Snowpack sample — Loveland Pass, Silver Plume, Colorado, USA (1/12/25, 11:40 AM MST)
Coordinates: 39.66, -105.88
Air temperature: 7 °F
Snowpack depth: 140 cm
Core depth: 10 cm
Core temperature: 41 °F
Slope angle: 11°, slope face: 30°
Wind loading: high
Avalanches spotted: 2
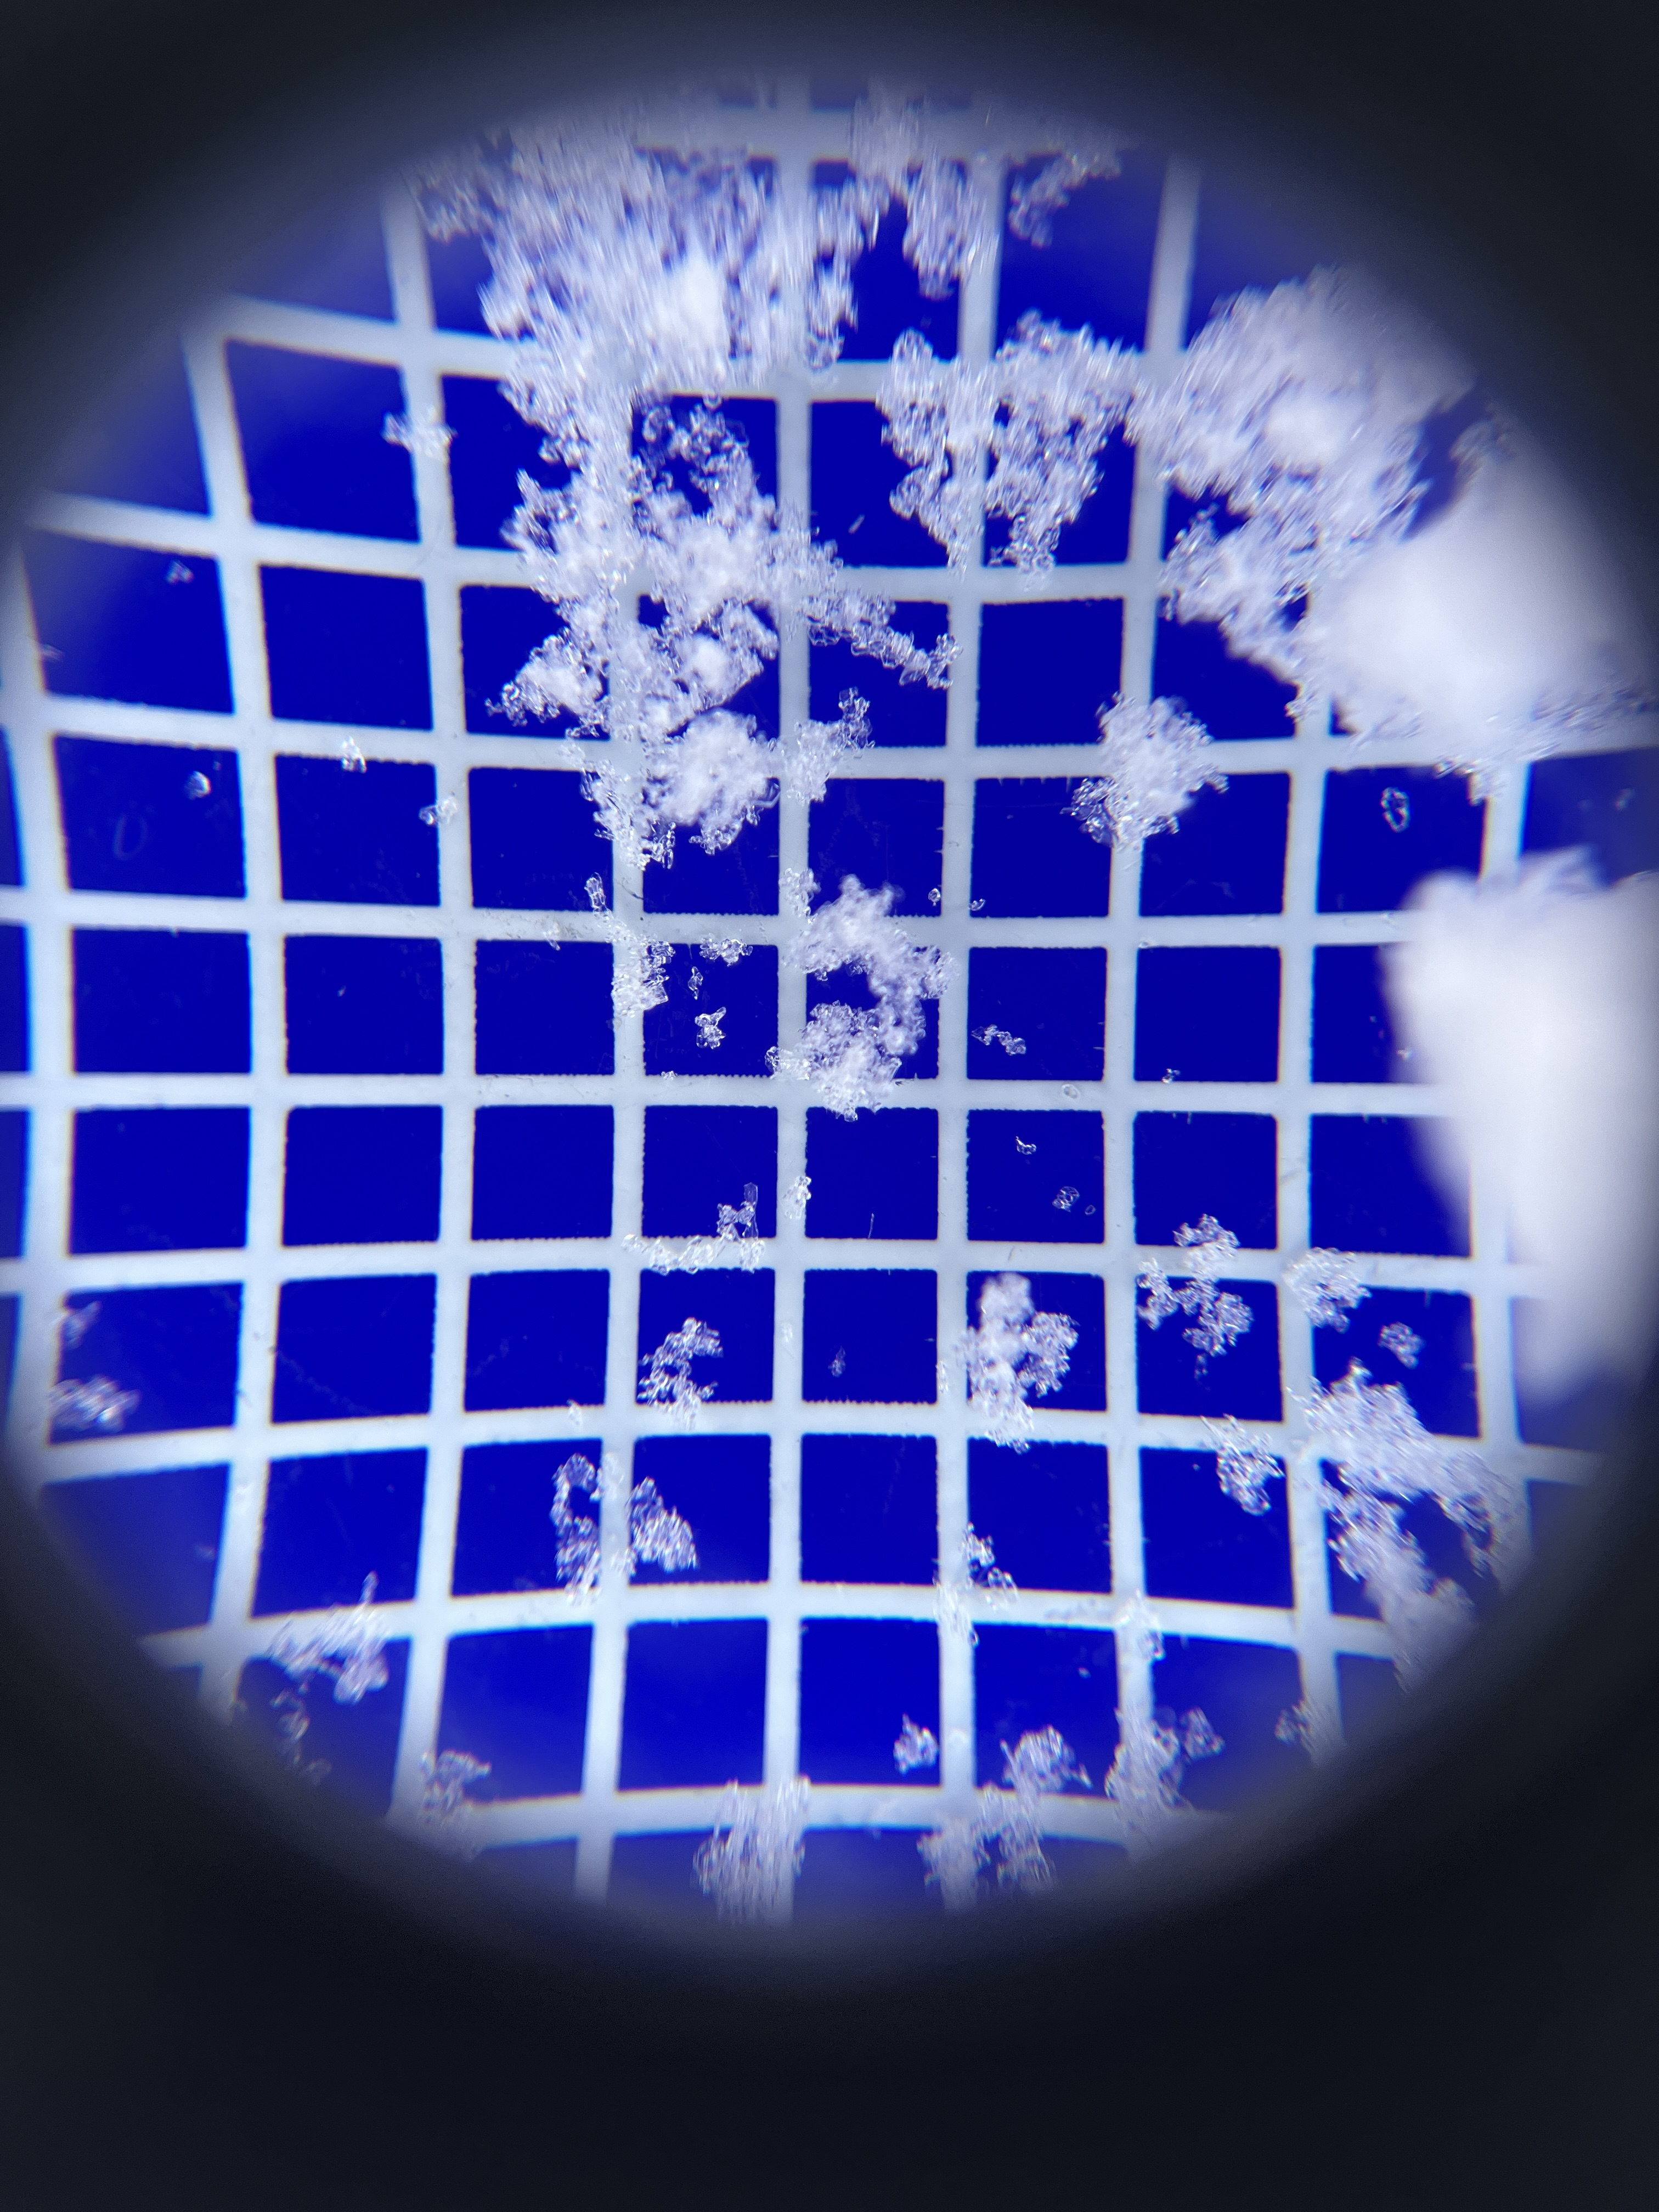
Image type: magnified_profile
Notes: Pilot using slightly modified coring method that took too large segment for snow profile picturing, advised not to use in higher level models. Two avalanche on south face nearby, partially cloudy with light snow in the last 24 hours. Lots of wind loading on eastern features.